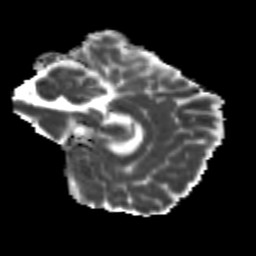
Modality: MD
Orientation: sagittal
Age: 25
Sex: male
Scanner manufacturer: siemens
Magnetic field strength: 3 T
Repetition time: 3.5 s
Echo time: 0.104 s